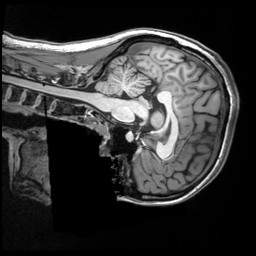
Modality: T1w
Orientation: sagittal
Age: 22
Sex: female